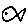
Label: fish